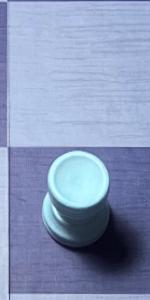
Label: Rook_White